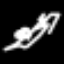
Label: frog